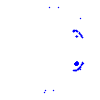
Particle: pion